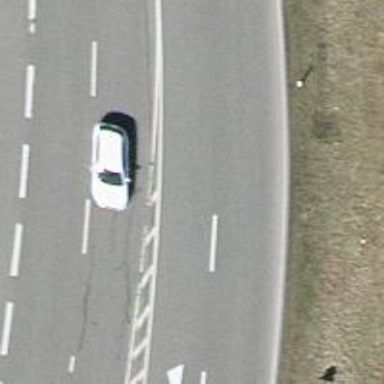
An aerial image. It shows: Asphalt road classified as primary highway.